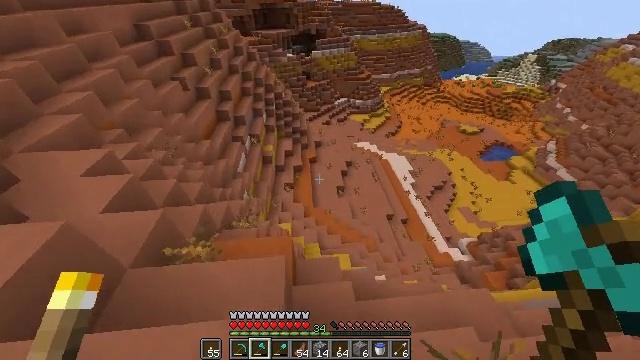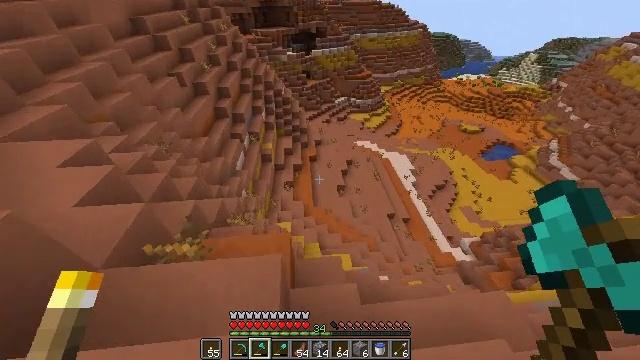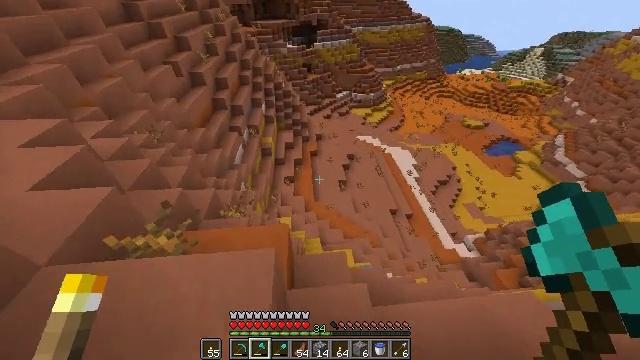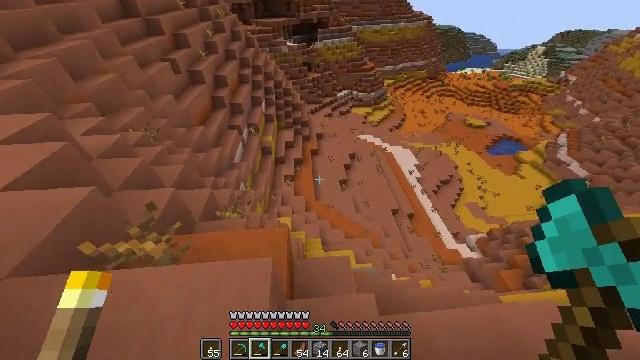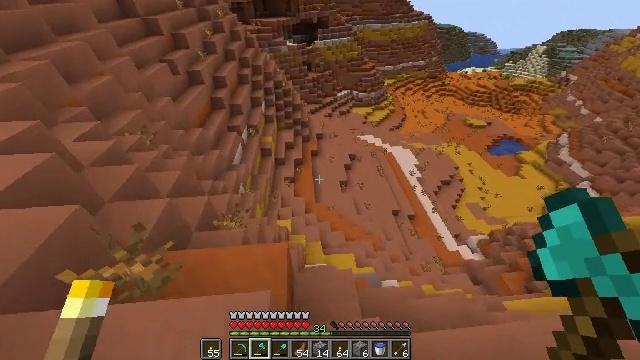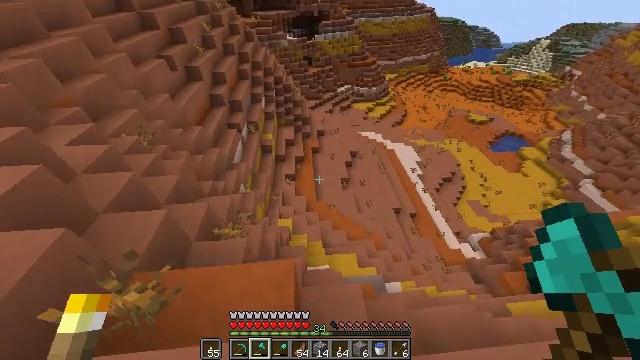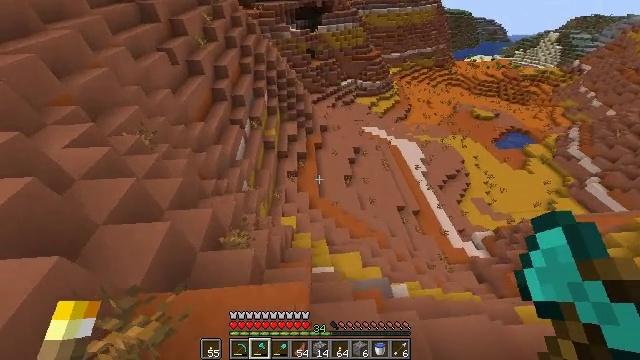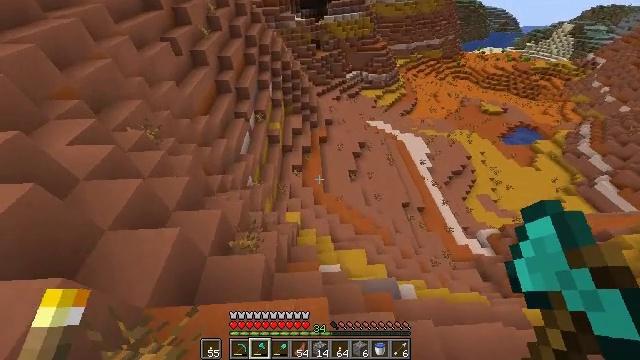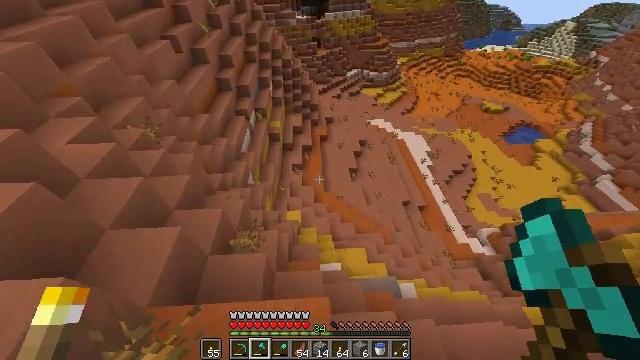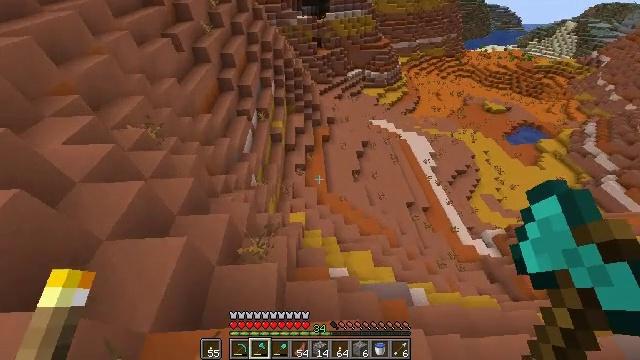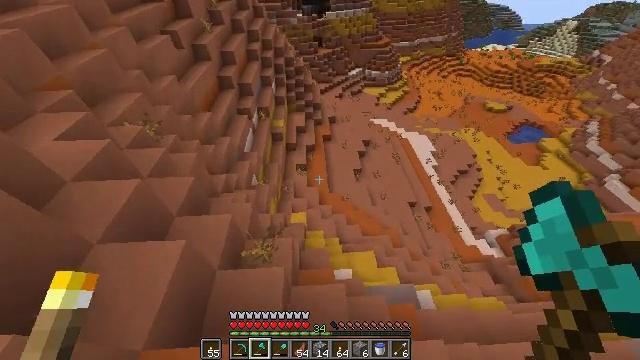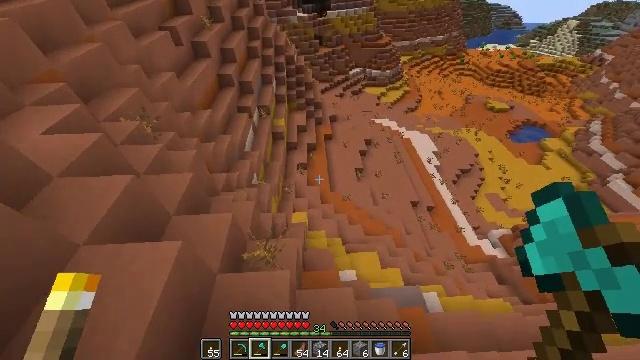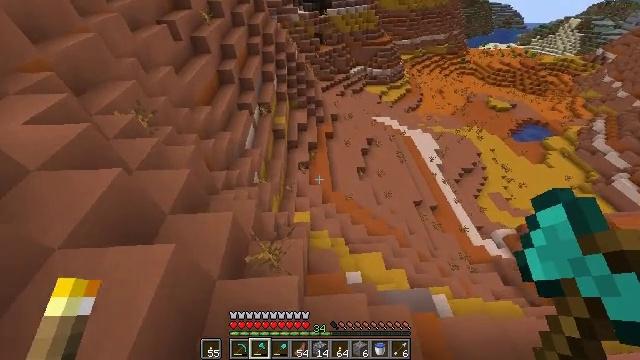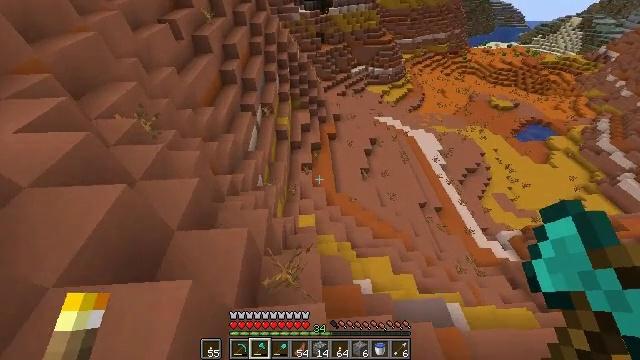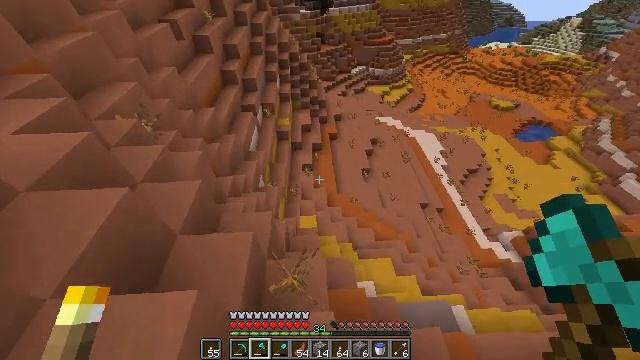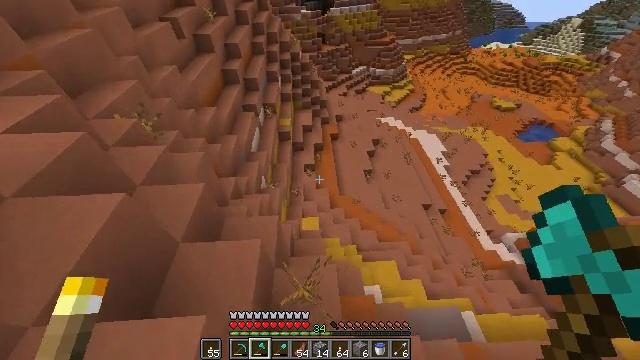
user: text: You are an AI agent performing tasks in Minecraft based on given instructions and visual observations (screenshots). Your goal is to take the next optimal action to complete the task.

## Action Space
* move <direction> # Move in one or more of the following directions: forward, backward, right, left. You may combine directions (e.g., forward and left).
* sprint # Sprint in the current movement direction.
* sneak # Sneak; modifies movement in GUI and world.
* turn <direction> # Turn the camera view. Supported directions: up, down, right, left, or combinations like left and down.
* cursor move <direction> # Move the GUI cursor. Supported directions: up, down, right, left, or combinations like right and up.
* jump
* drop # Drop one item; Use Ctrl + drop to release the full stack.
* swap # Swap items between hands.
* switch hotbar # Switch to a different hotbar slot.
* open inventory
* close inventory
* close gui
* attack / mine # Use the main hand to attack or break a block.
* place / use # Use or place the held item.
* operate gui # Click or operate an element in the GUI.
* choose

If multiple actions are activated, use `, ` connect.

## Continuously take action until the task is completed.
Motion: motion action
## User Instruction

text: Get cactus from the sandy areas.
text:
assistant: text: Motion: move forward, sprint
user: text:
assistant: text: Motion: move forward, sprint
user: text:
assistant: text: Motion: move forward, sprint
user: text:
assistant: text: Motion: move forward and move left, sprint
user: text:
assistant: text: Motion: move forward and move left, sprint, turn down
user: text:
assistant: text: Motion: move forward and move left, sprint, turn down
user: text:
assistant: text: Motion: move forward and move left, sprint, turn down
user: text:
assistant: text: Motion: move forward and move left, sprint
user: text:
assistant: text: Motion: move forward and move left, sprint
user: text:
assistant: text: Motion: move forward and move left, sprint
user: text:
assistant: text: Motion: move forward and move left, sprint
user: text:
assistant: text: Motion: move forward and move left, sprint
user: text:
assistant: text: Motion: move forward and move left, sprint
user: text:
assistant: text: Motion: move forward and move left, sprint
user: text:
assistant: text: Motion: move forward, sprint
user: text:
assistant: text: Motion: move forward, sprint
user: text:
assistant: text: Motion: move forward and move left, sprint
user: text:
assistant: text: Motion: move forward and move left, sprint
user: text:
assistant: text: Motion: move forward and move left, sprint
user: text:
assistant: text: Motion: move forward and move left, sprint
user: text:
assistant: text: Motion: move forward, sprint
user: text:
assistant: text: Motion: move forward, sprint
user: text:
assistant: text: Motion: move forward, sprint
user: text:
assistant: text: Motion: move forward, sprint, turn left
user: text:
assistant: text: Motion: move forward, sprint
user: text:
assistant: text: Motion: move forward, sprint
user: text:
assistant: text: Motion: move forward, sprint
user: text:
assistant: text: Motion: move forward, sprint
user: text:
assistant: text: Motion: move forward, sprint
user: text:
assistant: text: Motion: move forward, sprint